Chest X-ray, PA view. Patient: 30 years old, sex M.
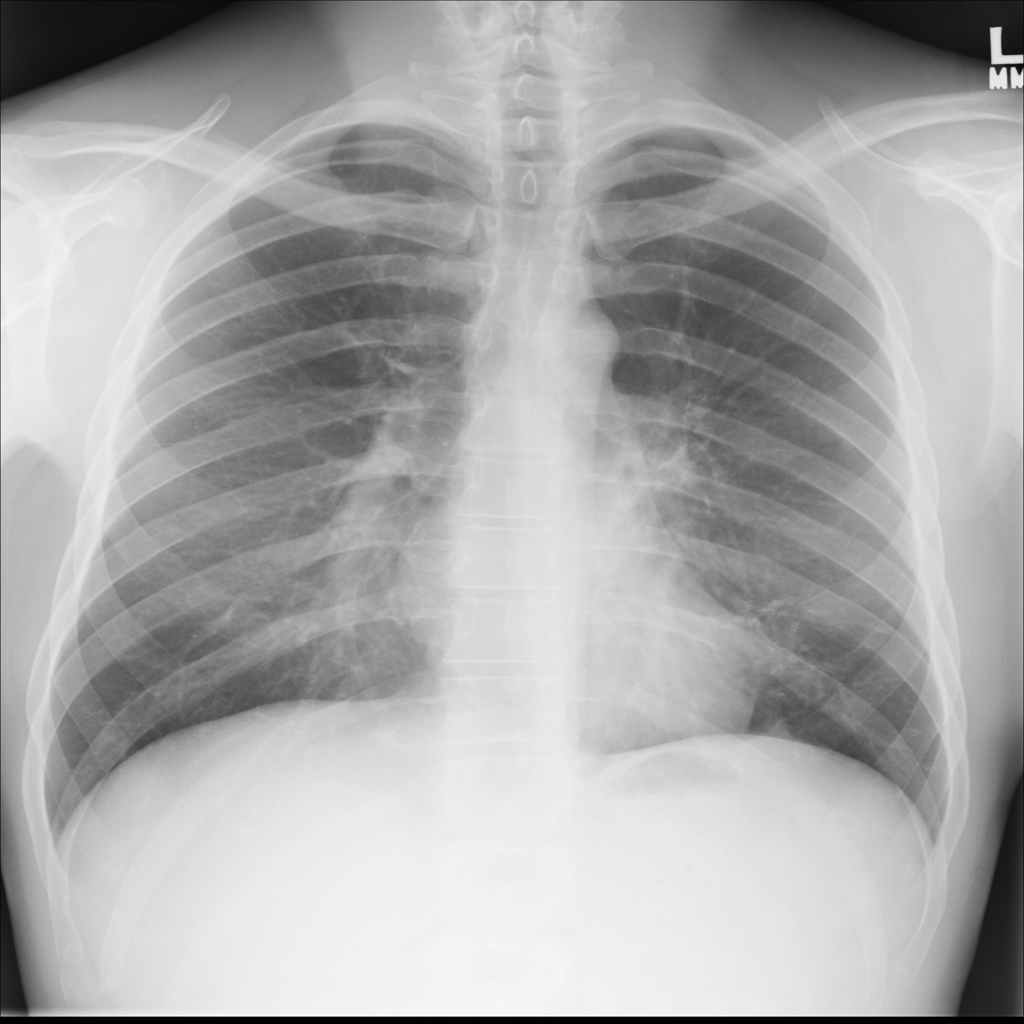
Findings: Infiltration